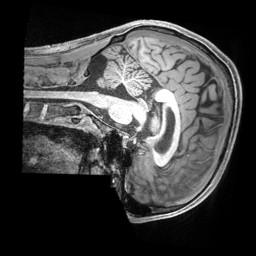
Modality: T1w
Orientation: sagittal
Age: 21
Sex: male
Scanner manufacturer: siemens
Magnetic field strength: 3 T
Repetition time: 2.4 s
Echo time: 0.00226 s